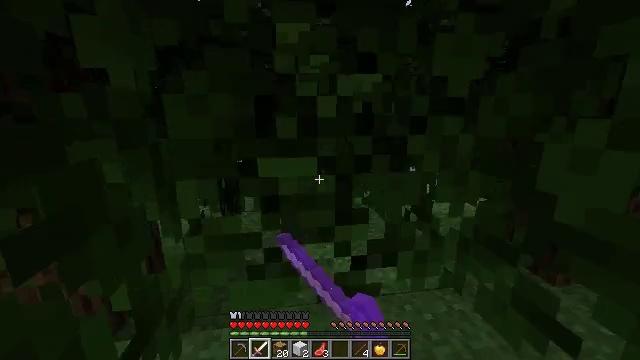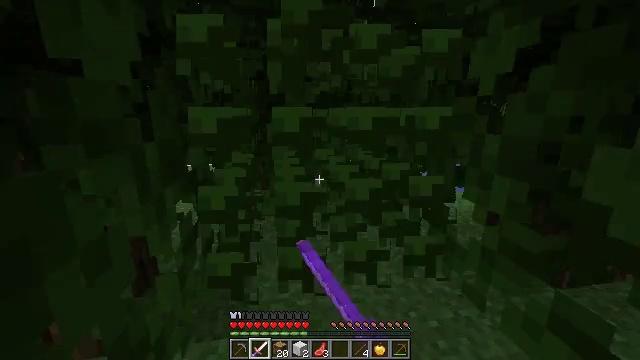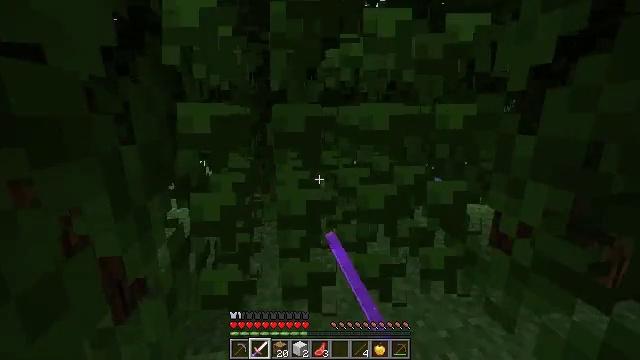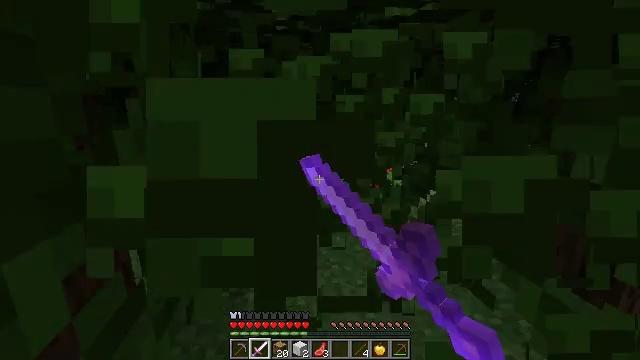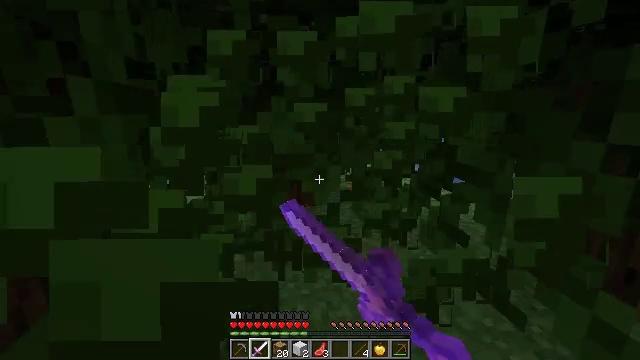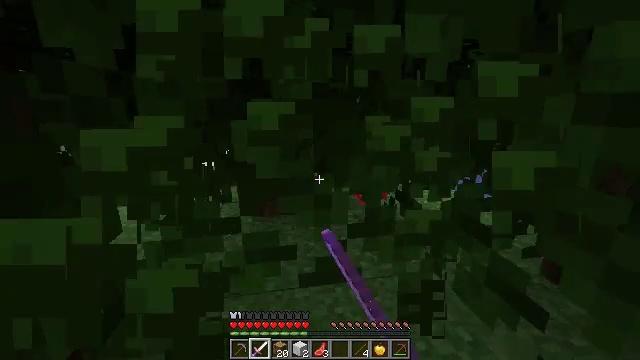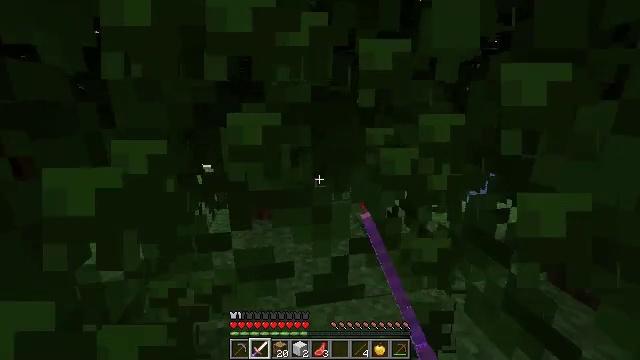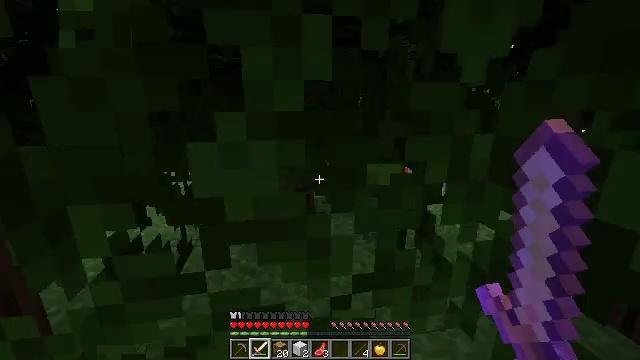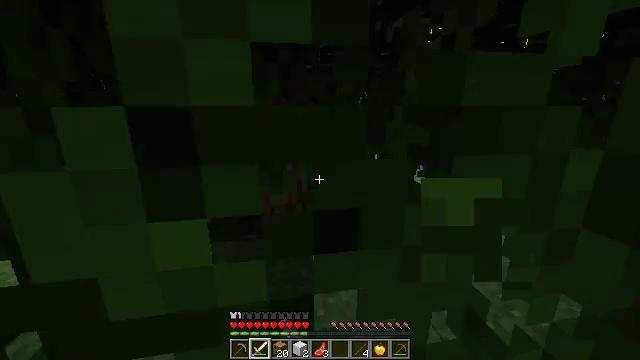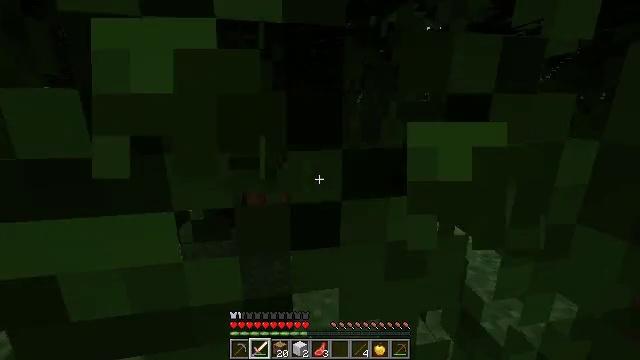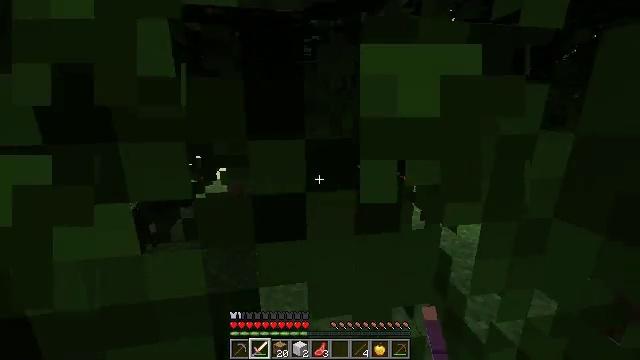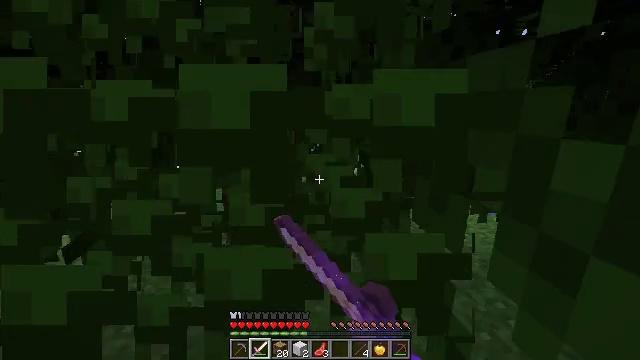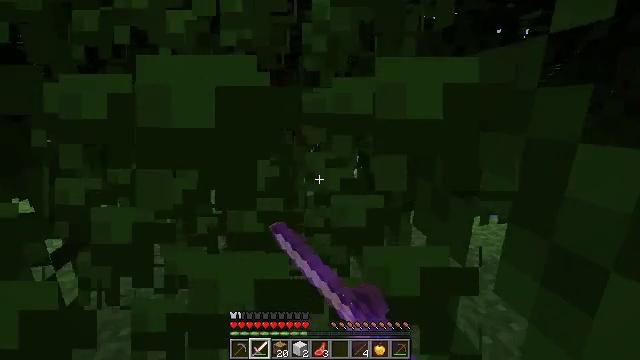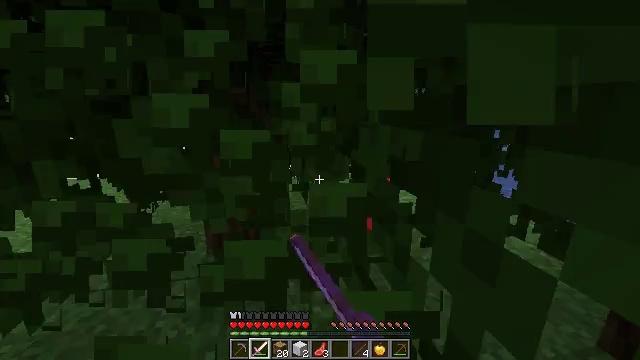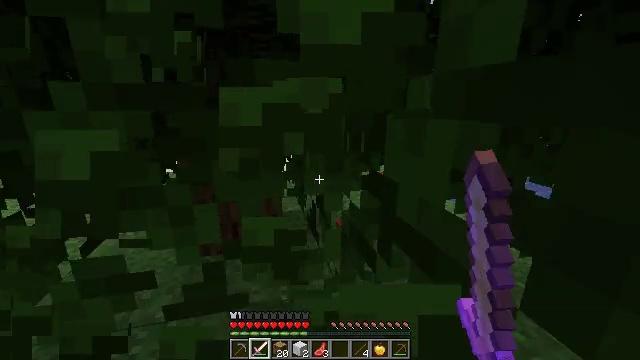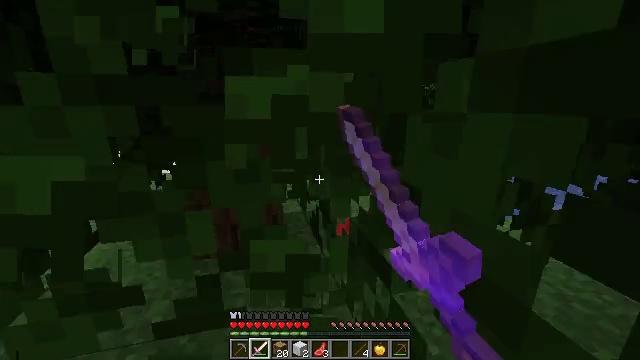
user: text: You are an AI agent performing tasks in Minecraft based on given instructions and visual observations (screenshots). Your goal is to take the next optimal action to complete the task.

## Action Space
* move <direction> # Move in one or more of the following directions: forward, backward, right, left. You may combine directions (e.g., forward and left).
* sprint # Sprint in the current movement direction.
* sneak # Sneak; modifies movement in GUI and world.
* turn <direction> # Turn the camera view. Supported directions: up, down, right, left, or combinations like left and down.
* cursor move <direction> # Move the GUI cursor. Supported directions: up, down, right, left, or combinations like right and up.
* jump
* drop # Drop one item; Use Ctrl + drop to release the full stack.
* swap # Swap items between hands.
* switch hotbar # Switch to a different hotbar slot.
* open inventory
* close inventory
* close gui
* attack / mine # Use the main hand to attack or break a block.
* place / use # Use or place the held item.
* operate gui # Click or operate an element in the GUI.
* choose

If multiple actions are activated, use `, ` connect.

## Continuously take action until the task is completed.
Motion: motion action
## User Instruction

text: Mine oak leaves.
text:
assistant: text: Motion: move forward and move left, attack / mine
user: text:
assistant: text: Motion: move forward, attack / mine
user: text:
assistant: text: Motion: move forward, attack / mine
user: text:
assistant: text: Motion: move forward, attack / mine
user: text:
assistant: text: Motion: move forward, attack / mine
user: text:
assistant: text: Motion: move forward, attack / mine
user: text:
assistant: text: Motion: move forward, attack / mine
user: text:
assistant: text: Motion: move forward, attack / mine
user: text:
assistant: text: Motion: move forward, attack / mine
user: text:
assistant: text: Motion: move forward, attack / mine
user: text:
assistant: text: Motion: move forward, attack / mine
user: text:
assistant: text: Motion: move forward, attack / mine
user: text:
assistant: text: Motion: move forward, turn right, attack / mine
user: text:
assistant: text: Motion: move forward, turn right, attack / mine
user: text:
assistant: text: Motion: move forward, attack / mine
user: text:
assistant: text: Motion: move forward and move left, attack / mine
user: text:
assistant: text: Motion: move forward and move left, attack / mine
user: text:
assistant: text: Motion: move forward and move left, attack / mine
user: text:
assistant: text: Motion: move forward and move left, turn right, attack / mine
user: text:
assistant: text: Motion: move forward, turn right and down, attack / mine
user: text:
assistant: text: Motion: move forward, turn right and down, attack / mine
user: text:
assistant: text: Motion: move forward, attack / mine
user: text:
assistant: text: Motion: move forward, attack / mine
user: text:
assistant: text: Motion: move forward and move left, attack / mine
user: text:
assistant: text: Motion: move forward and move left, turn right, attack / mine
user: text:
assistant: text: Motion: move forward and move left, turn right and down, attack / mine
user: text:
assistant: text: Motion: move forward, turn right and down, attack / mine
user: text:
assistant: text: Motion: move forward, turn right and down, attack / mine
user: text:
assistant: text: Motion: move forward, turn right, attack / mine
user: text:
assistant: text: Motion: move forward, turn right, attack / mine